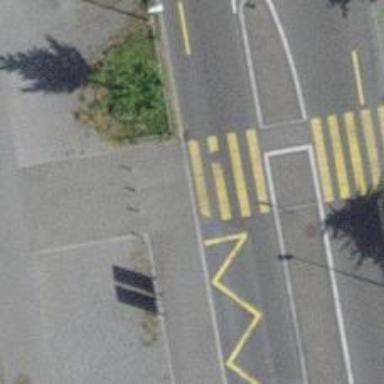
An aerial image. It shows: Kerb serving as barrier.